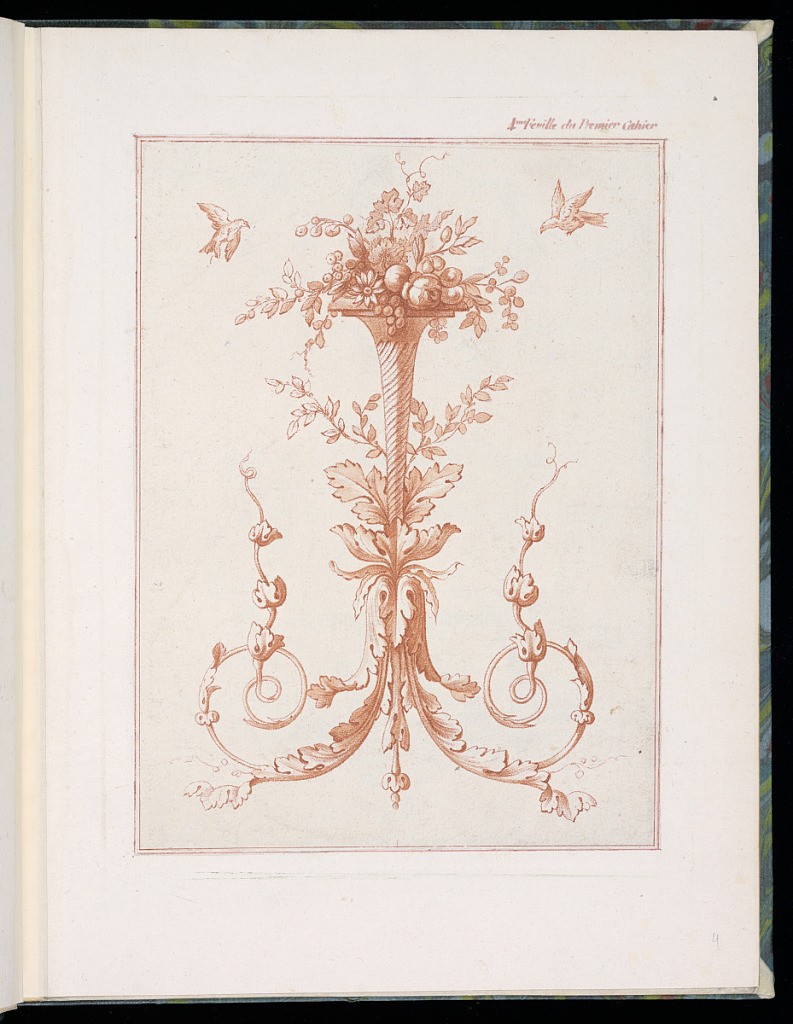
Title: Ornament Design
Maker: Jean-Baptiste Huet, French, 1745 – 1811
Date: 1776–89
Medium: Crayon manner etching in red ink on paper
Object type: Print
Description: Arabesque ornament design featuring a narrow-fluted vase with flowers, fruit, and foliate branches, birds above, and foliate scrolls, fleurons, and scrolling leaves (rinceaux) below. The plate is numbered.